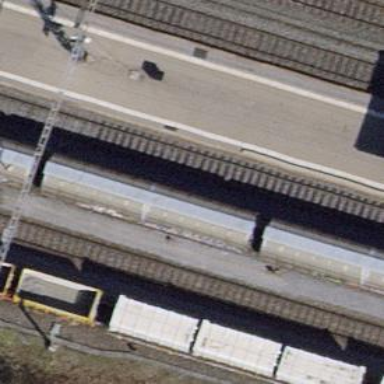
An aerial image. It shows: Railway switch.